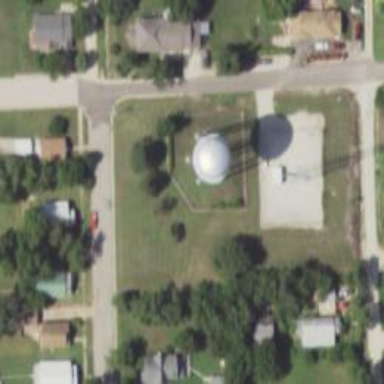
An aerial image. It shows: Water tower that is man-made.